Interaction volume radius: 5 \u00c5
Interaction volume height: 20 \u00c5
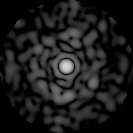
Disorder parameter: 0.8201